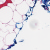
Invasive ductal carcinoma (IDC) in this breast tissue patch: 0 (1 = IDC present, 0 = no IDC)